Question: I just implemented jQuery & datapicker stuff for ASP .NET MVC 3 (Razor) project
and somehow the font of datapicker is incredible huge.
Any clue how to fix it?
Thank you!

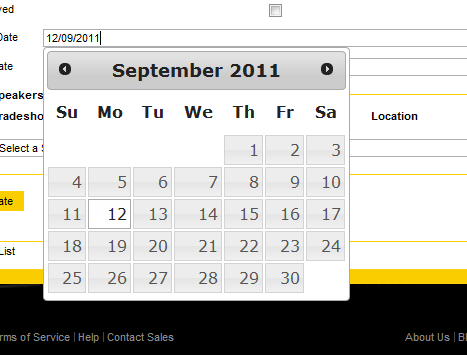
Answer: All the jQuery UI elements can be edited by hand within the jQuery UI css file, or you can build your own custom theme at the jQuery UI site before you download it. If you're using Chrome, Safari, or Firefox with Firebug, right click on the datepicker, select "inspect element", and look for the corresponding lines of code within the jQuery UI css file that you need to change. If you're not sure where your jQuery UI css file is, look at Resources in your web inspector to find the file path.